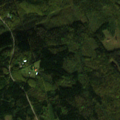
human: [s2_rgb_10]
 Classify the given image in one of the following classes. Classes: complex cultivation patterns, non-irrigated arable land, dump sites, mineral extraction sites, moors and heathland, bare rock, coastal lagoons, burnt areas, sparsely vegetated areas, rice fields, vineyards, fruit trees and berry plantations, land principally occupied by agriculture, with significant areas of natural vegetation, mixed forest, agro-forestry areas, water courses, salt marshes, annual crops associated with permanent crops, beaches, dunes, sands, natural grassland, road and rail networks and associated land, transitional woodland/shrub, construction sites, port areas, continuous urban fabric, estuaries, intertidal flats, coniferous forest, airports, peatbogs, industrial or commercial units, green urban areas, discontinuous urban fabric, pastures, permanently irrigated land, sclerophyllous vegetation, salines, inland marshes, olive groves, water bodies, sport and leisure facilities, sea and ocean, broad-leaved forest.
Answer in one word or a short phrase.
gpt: coniferous forest, mixed forest, transitional woodland/shrub